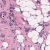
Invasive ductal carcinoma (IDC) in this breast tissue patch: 1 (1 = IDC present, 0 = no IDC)